Aerial crown-view tile of a tropical tree (Barro Colorado Island, Panama), acquired 20240918:
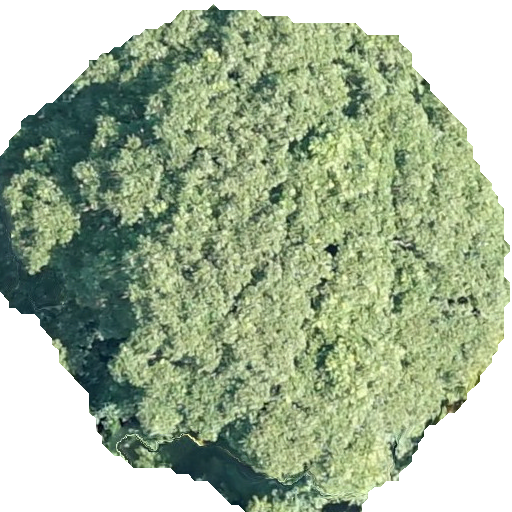
Species: Dipteryx oleifera
GBIF accepted scientific name: Dipteryx oleifera
Crown area: 306.307 m²